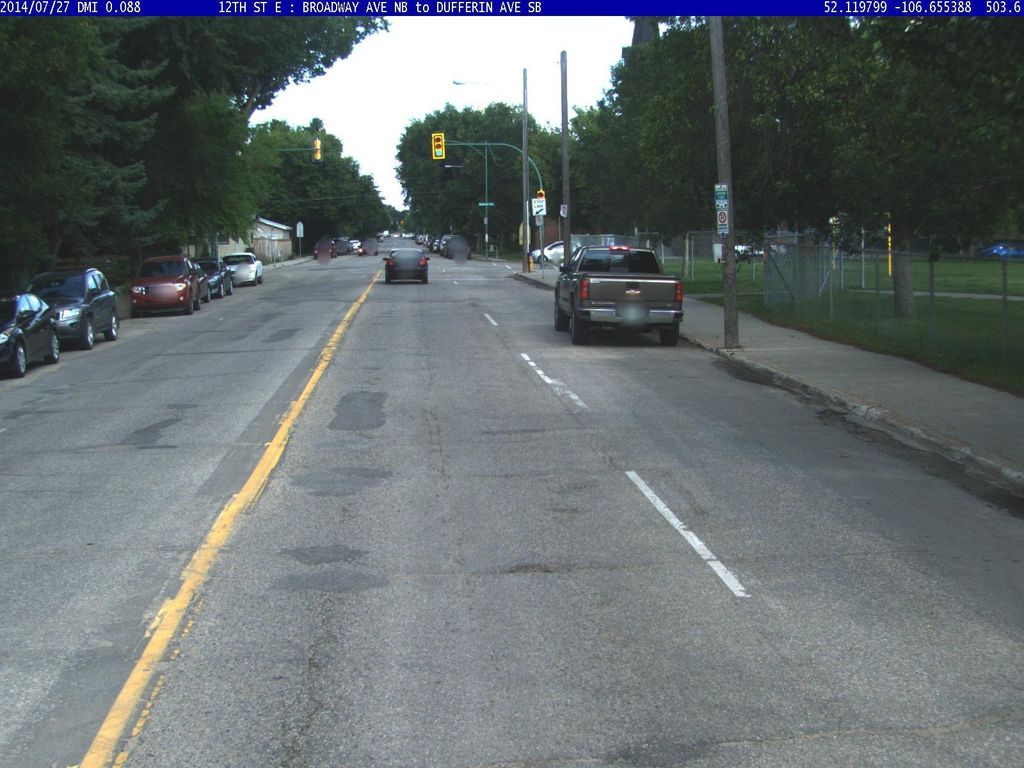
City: saskatoon